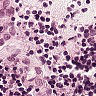
Metastatic tissue present: no